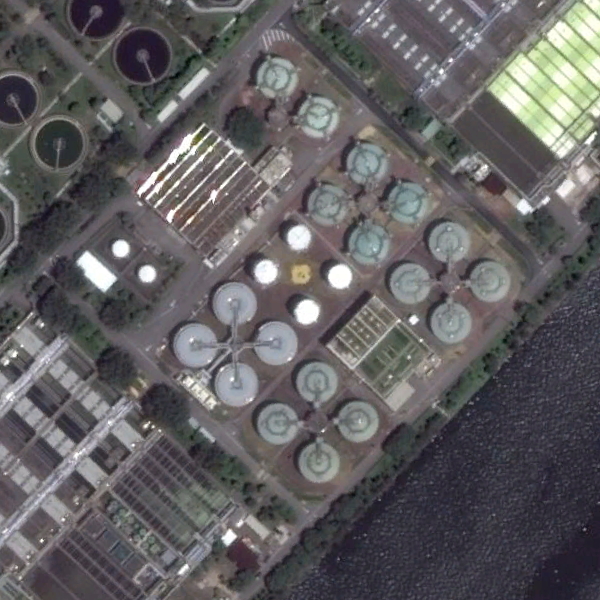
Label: StorageTanks